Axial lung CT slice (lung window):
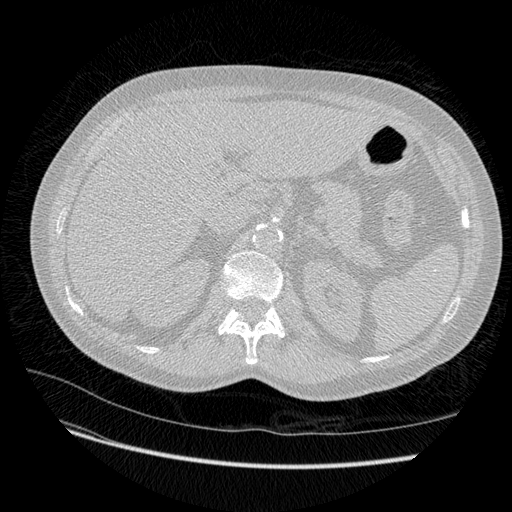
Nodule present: no